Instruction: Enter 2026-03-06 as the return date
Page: home
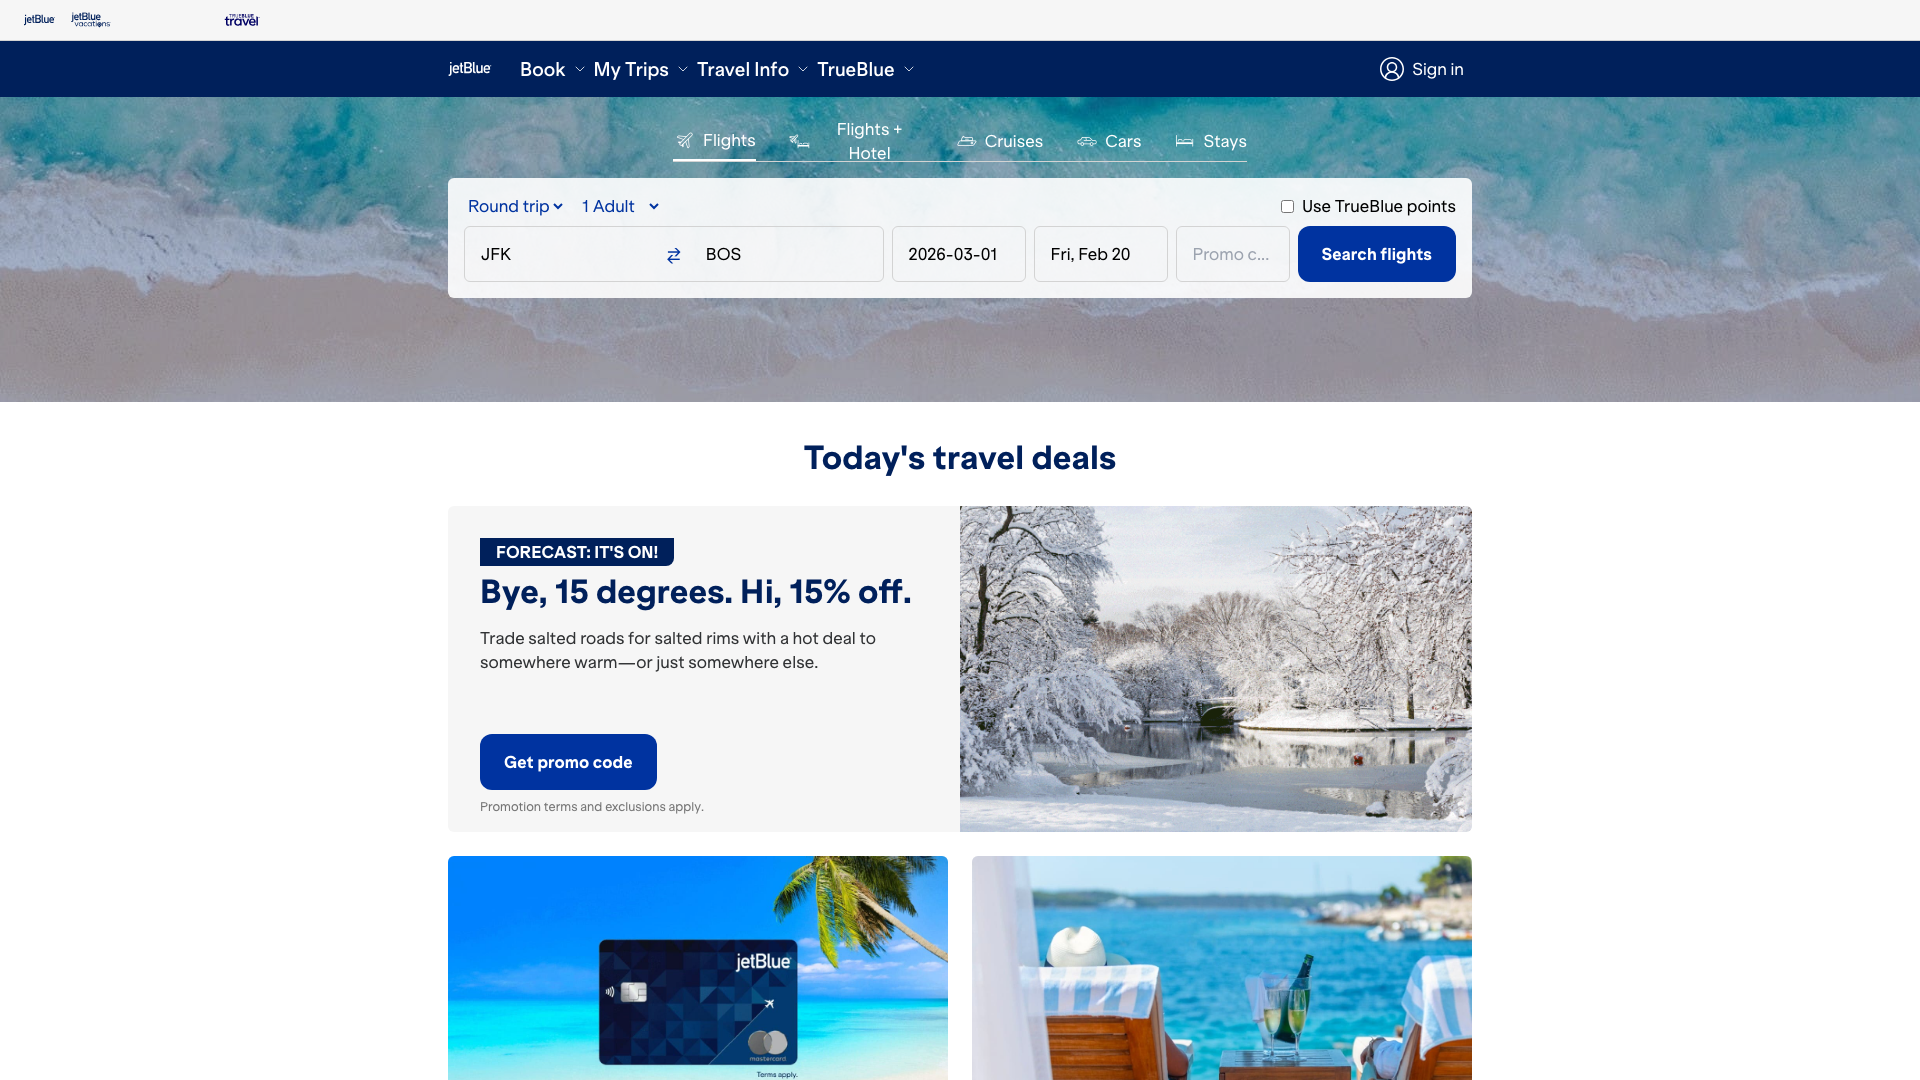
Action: type